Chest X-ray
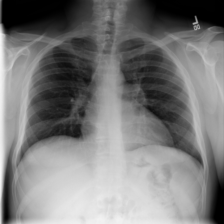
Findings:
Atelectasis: negative
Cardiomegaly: negative
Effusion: negative
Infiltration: negative
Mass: negative
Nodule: negative
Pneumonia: negative
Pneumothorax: negative
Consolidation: negative
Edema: negative
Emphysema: negative
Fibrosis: negative
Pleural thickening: negative
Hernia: negative